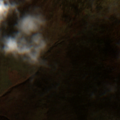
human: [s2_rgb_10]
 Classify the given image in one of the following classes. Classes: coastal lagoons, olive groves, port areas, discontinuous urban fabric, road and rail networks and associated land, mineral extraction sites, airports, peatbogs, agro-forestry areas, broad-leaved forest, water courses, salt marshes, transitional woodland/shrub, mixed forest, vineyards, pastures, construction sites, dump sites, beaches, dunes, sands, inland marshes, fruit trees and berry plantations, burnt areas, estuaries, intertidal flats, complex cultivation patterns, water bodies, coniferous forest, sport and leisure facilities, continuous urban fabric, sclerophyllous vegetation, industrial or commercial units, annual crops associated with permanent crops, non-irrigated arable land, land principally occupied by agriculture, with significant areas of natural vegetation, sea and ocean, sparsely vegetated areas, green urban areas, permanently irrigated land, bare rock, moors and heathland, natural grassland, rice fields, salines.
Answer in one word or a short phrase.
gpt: peatbogs